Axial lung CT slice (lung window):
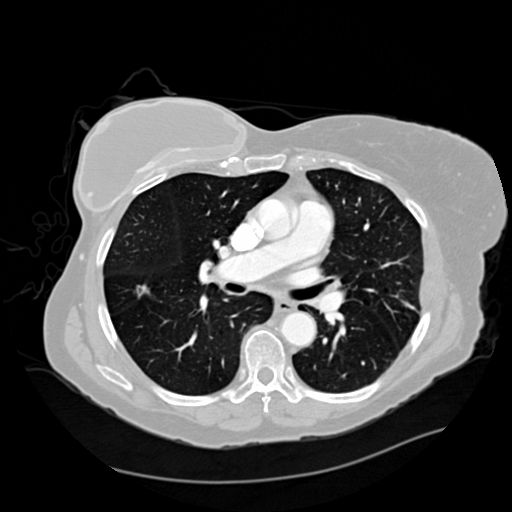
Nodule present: yes
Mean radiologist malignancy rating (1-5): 4